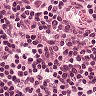
Metastatic tissue present: no